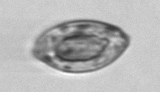
Label: Katodinium_or_Torodinium